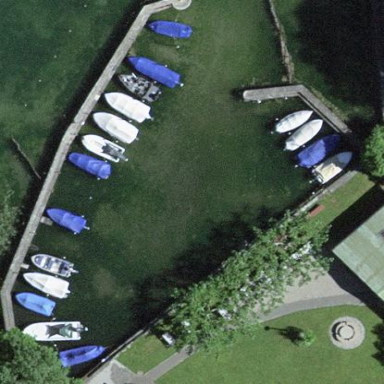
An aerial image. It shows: Marina on leisure land.